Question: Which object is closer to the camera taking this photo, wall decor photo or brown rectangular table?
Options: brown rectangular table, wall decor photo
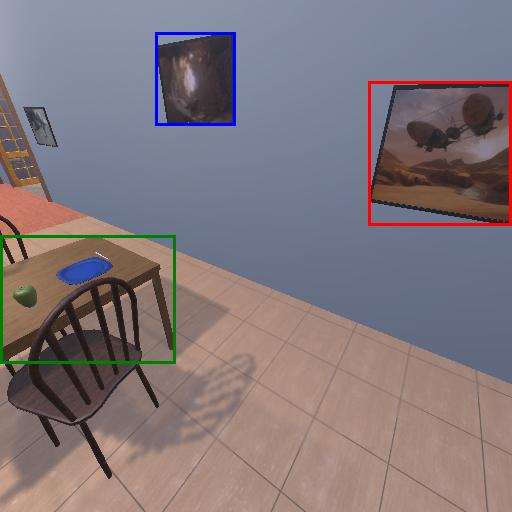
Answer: brown rectangular table